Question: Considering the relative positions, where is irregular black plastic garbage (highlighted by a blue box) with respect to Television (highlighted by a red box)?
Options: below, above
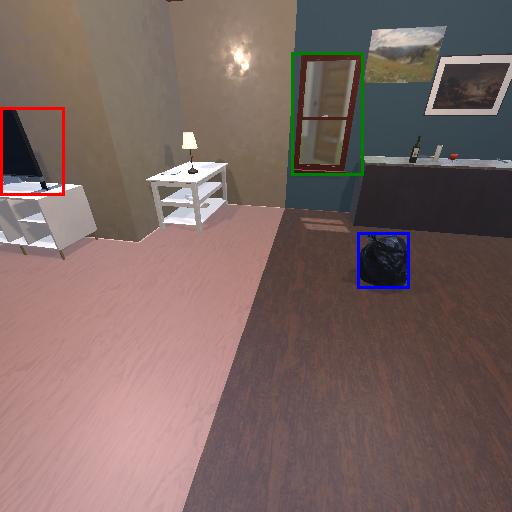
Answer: below